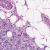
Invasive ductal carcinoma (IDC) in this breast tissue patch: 1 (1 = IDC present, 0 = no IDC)